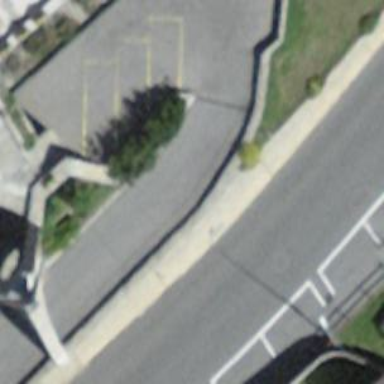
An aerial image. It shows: Set of steps on the road.